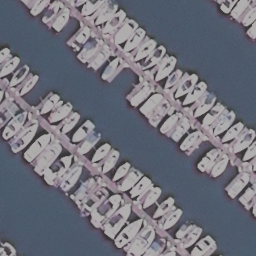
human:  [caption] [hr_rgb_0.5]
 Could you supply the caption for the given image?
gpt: Many boats docked in lines at the harbor and only a few positions are free .

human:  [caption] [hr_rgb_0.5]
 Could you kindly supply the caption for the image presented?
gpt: Lots of boats docked in lines at the harbor .

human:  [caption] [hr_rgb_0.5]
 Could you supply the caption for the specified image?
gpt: Lots of boats docked in lines at the harbor and the water is deep blue .

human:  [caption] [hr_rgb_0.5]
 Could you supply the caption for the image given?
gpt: Many boats docked in lines at the harbor and the water is deep blue .

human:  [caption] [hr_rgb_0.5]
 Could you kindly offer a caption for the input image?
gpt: Lots of boats docked in lines at the harbor and only a few positions are free .